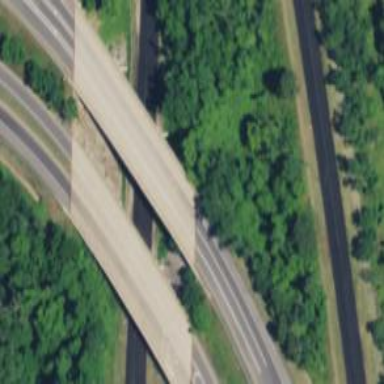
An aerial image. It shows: Bridge on motorway link.